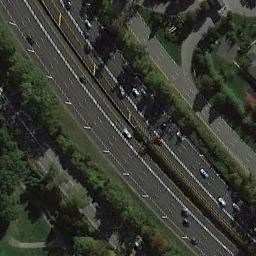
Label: freeway